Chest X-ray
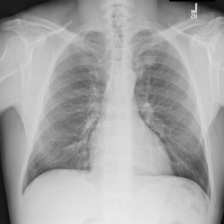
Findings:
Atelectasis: negative
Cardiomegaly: negative
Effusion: negative
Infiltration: negative
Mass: negative
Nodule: negative
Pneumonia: negative
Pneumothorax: negative
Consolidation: negative
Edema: negative
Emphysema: negative
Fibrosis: negative
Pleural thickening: negative
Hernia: negative